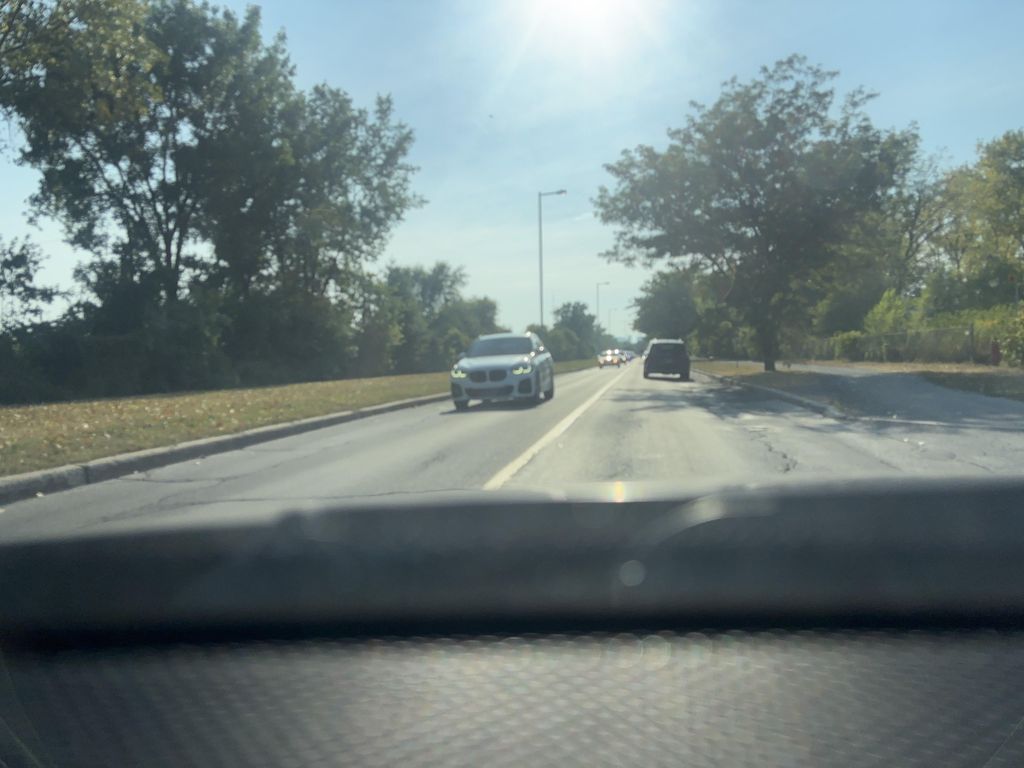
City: montreal